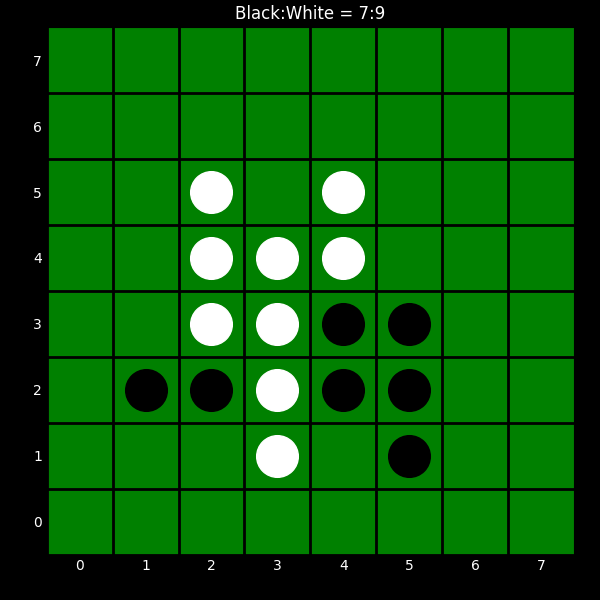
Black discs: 7
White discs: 9